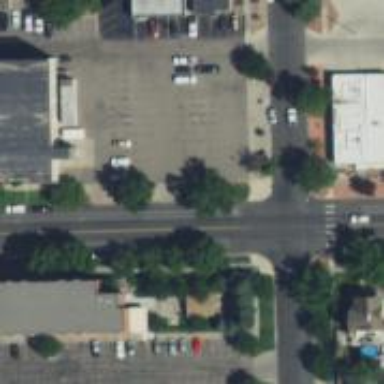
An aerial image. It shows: Parking space is available.